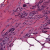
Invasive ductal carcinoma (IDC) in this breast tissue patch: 0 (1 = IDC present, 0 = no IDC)